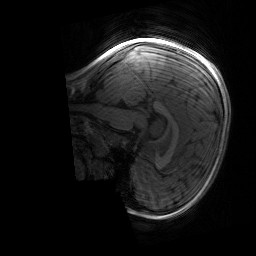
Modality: T1w
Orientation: sagittal
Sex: female
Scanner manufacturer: siemens
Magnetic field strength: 3 T
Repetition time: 1.9 s
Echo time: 0.00243 s